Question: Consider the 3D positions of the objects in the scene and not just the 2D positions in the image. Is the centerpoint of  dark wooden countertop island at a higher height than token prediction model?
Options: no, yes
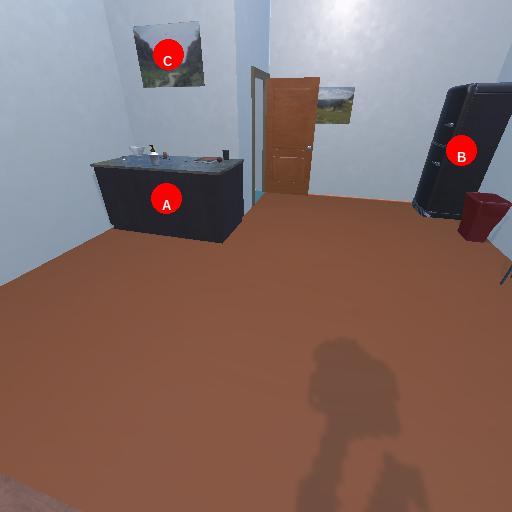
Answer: no